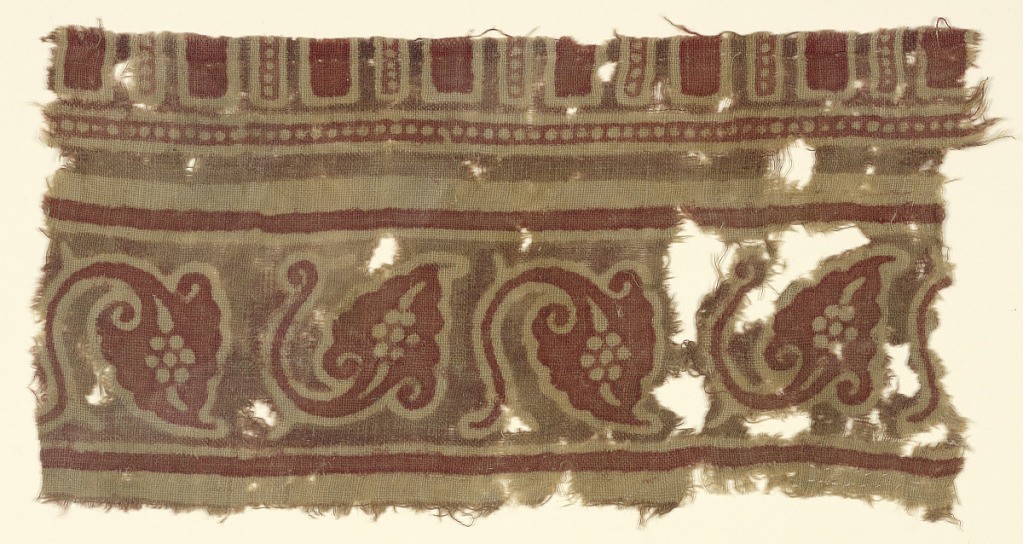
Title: Fragment
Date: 12th–13th century
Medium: cotton Technique: resist-printed on plain weave
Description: Unbleached cotton, border design in red and dull brown (possibly faded purple).  Detached pattern: pointed leaf with actively curved stem alternating with leaf in upside down position, interstices in brown.  Above and below, plain bands of red: at top, incomplete pattern of oblongs with pearled details.